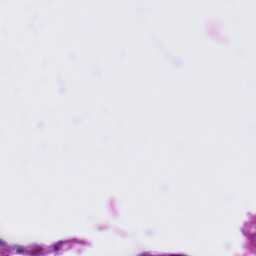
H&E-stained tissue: Tonsil